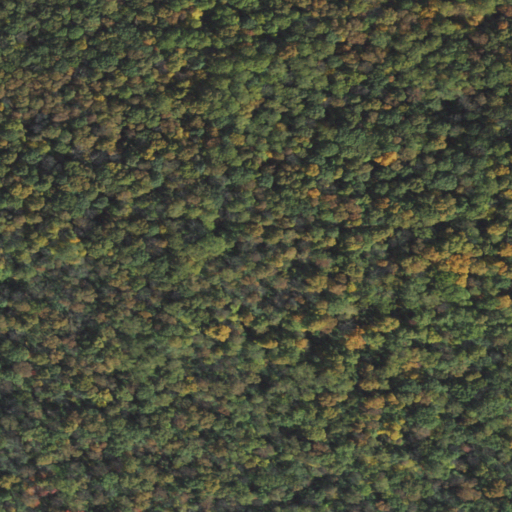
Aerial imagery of mountain in Pennsylvania named Silver Hill containing only deciduous forest